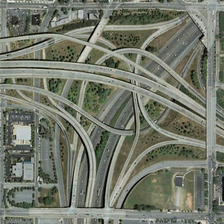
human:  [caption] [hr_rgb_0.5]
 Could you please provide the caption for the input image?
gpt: several buildings are near a complicated viaduct .

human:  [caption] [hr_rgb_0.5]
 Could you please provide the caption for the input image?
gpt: several buildings are near a complicated viaduct .

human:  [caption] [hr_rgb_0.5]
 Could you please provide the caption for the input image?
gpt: several buildings are near a complicated viaduct .

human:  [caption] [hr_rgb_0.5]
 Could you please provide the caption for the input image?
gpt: several buildings are near a complicated viaduct .

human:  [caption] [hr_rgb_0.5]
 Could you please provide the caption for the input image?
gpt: several buildings are near a complicated viaduct .